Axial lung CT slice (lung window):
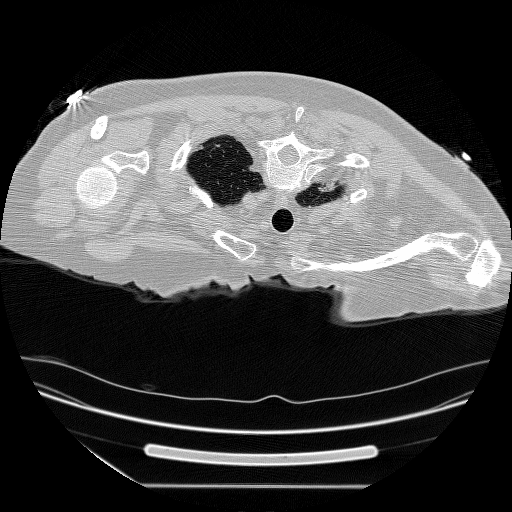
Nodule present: no